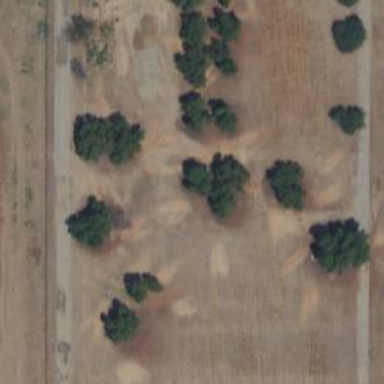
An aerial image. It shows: Row of trees in natural setting.